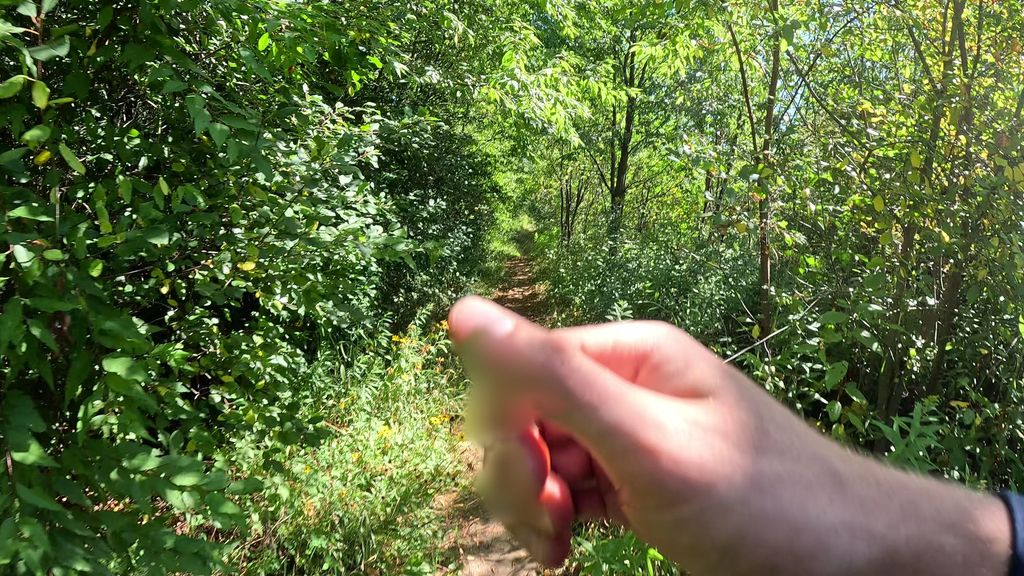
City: ottawa-gatineau